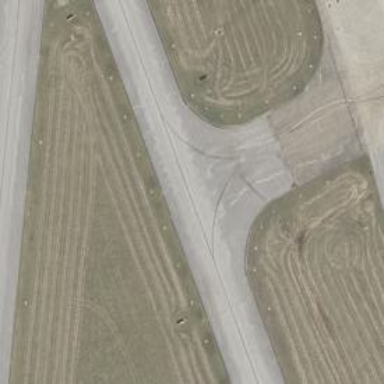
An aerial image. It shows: Image of taxiway at airport.